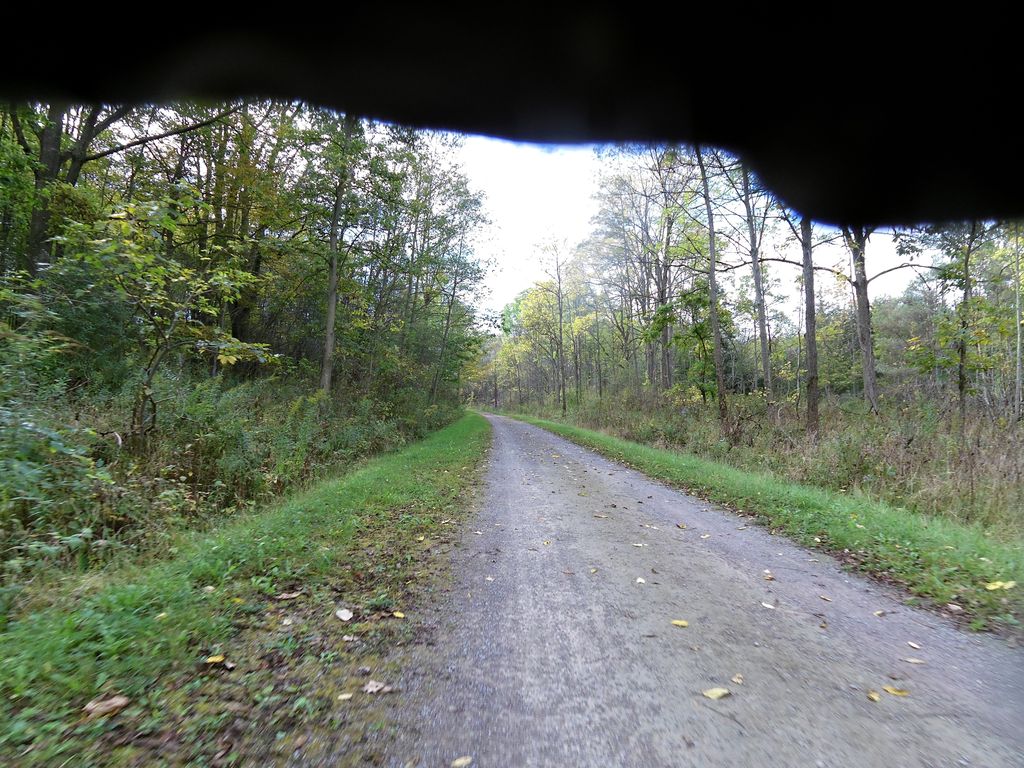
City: hamilton